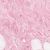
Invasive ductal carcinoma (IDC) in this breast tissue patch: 0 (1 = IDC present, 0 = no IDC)